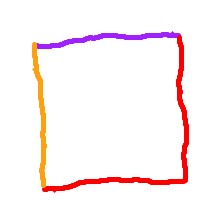
Shape: square